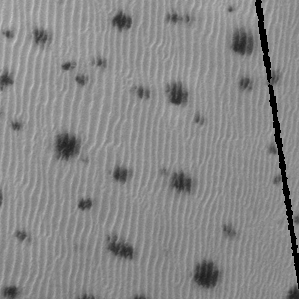
Label: frost